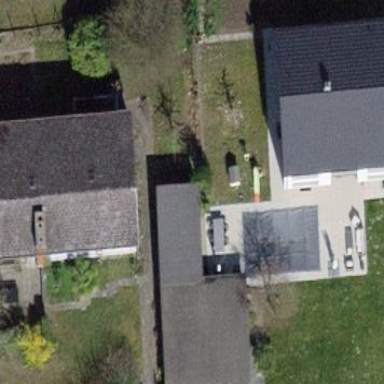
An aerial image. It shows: Garage.